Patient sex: M
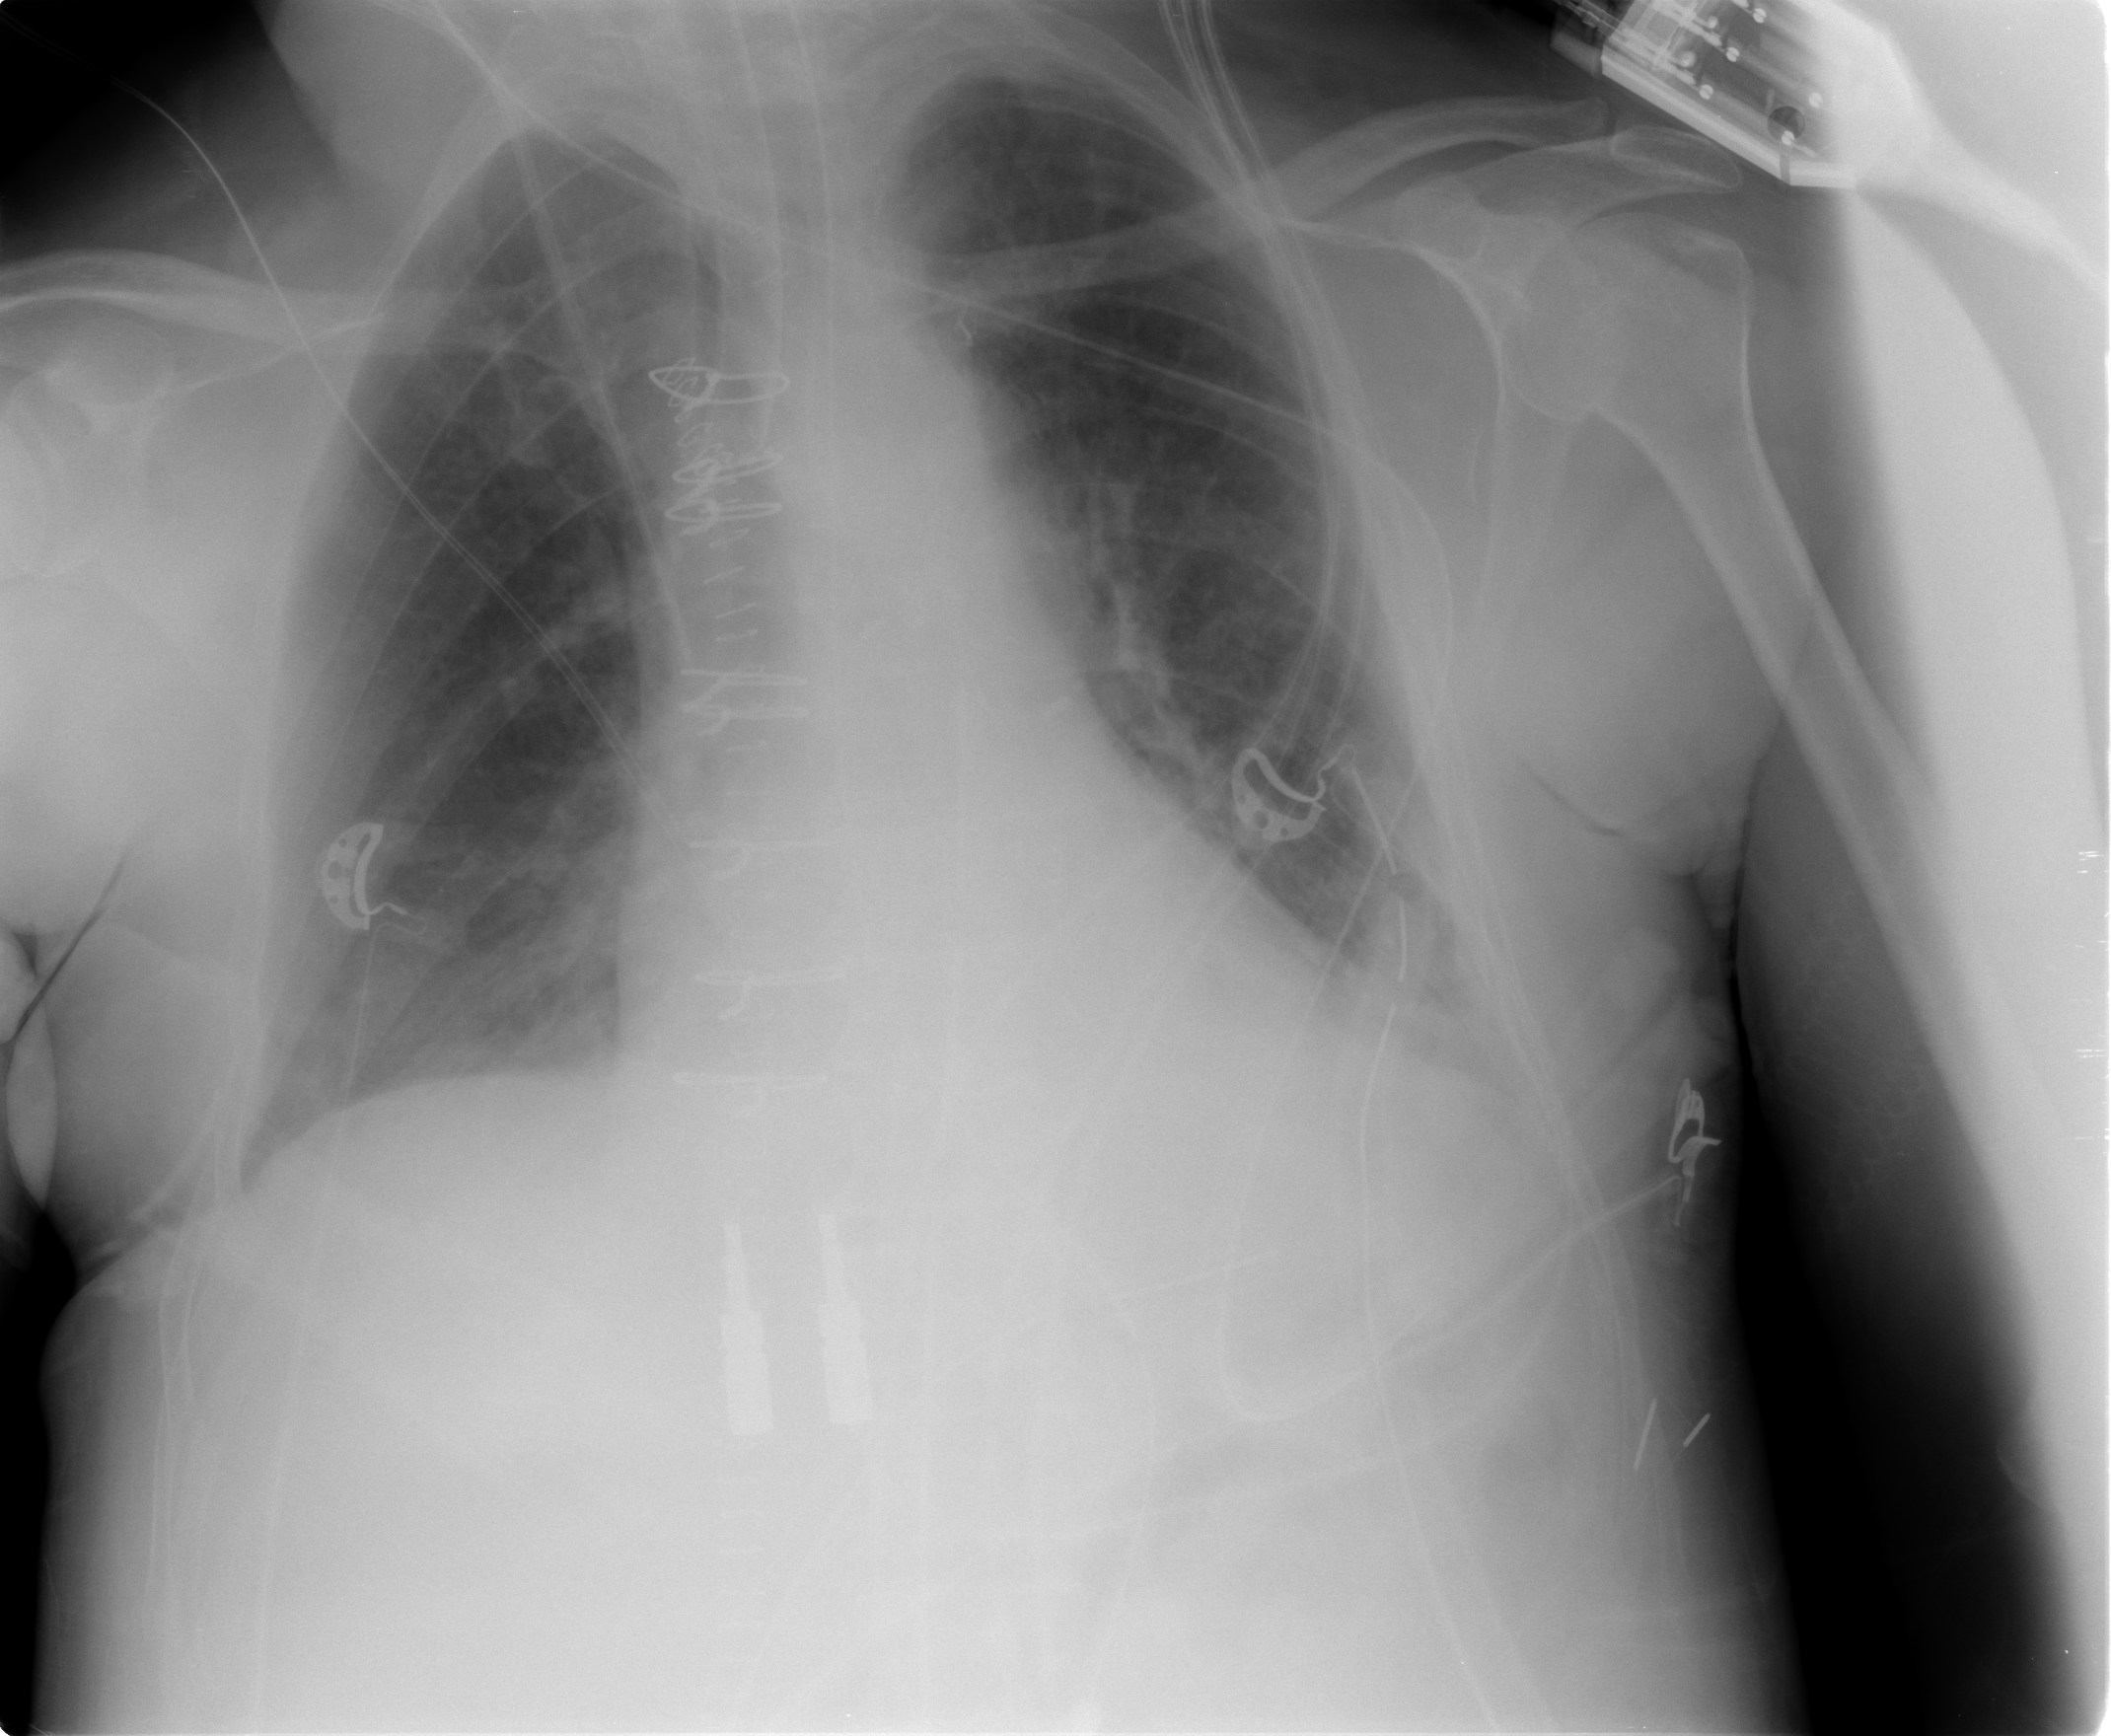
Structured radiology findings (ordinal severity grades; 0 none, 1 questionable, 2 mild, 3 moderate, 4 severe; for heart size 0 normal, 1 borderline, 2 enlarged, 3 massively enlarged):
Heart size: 0
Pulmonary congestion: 0
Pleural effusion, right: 0
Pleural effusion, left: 2
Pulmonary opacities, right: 0
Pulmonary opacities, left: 0
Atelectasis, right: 0
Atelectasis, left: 2